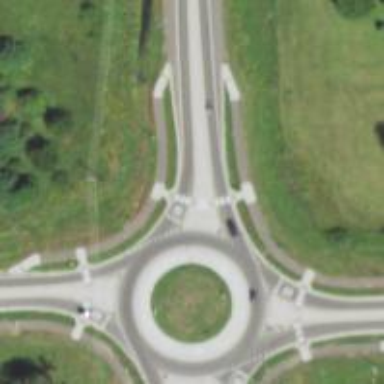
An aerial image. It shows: Crossing on cycleway.